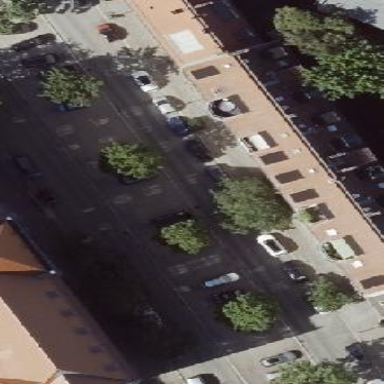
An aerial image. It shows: Street side parking area.